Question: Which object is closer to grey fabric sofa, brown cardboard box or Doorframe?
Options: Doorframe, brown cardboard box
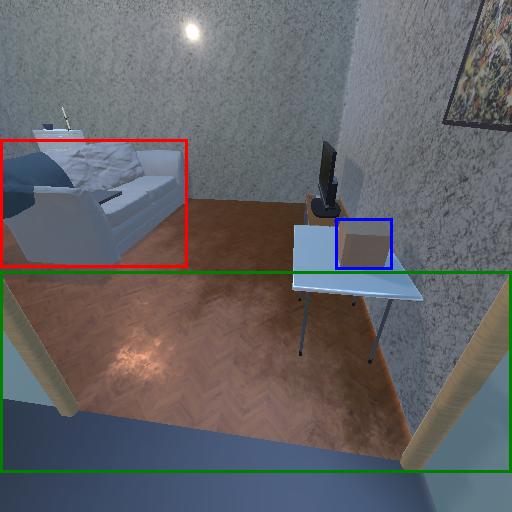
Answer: Doorframe